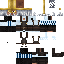
A male human skin with medium skin, wearing blonde long hair dressed in a blue hoodie and black pants, featuring a closed mouth.